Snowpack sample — Rabbit Ears Pass, Jackson County, Colorado, USA (12/17/25, 1:08 PM MST)
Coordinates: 40.387, -106.625
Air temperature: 34 °F
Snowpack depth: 46 cm
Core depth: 30 cm
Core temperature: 24.8 °F
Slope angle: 6°, slope face: 165°
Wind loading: medium
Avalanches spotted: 0
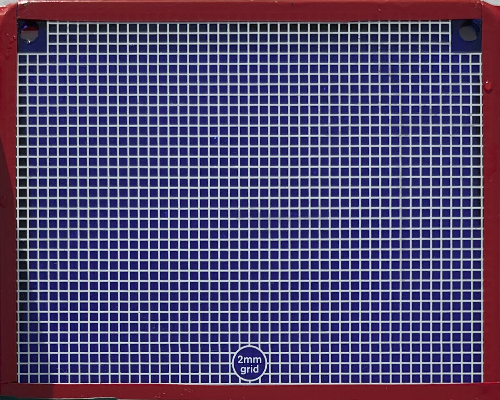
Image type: profile
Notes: No avalanches spotted nearby, although collected in a meadowy area with minimal risk on this face of the pass.